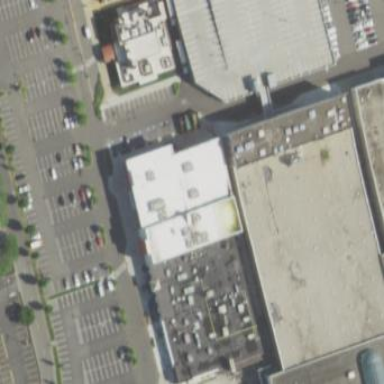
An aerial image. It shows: Cinema building.